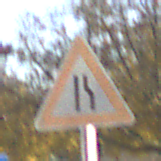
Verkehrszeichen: EinseitigVerengteFahrbahnRechts
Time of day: SunriseSunset
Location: Outdoor (Urban)
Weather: PartlyCloudy
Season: Autumn
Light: Natural